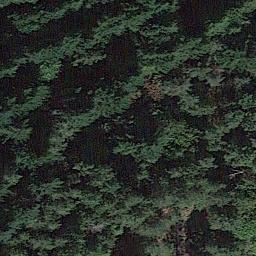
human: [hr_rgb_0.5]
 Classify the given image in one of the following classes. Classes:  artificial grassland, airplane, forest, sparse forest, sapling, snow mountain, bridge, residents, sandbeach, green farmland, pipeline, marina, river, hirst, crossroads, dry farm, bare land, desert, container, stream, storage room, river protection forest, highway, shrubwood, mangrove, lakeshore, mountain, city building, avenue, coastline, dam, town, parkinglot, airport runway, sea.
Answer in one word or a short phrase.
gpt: forest